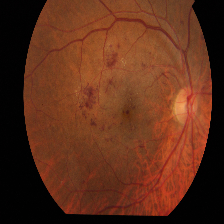
Diabetic retinopathy grade: Proliferative DR